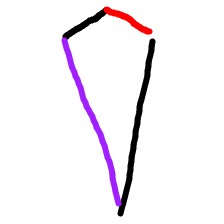
Shape: kite